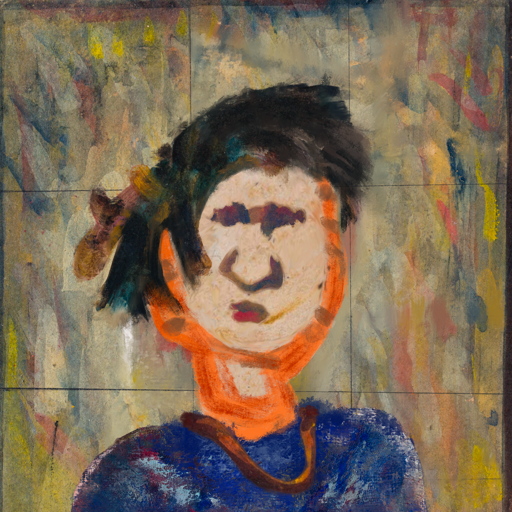
Background: GypsyMother, Head And Neck Front: Rupkatha, Face Front: In_The_Sun, Bust: Irani, Hair Front: Pipe, Head Accessory: Blank, Second Necklace: Comrade, Necklace: Blank, Baby: Blank